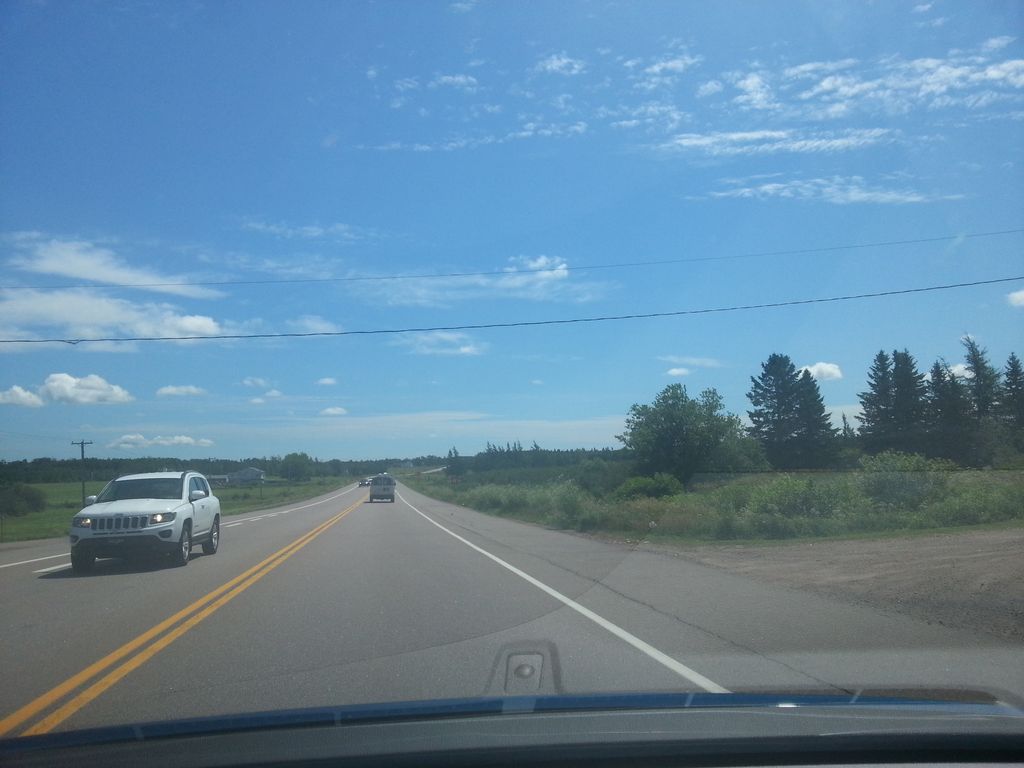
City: charlottetown